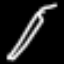
Label: pencil